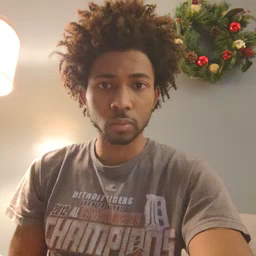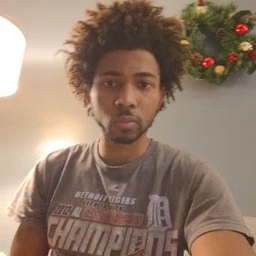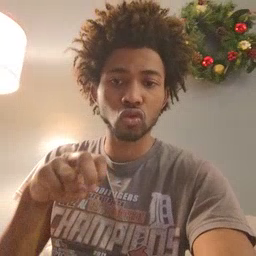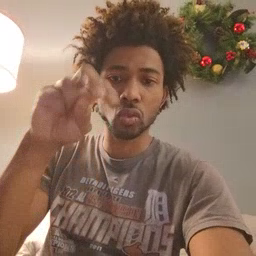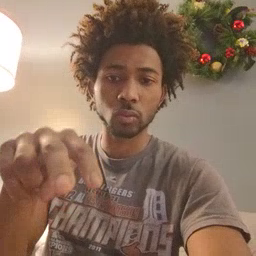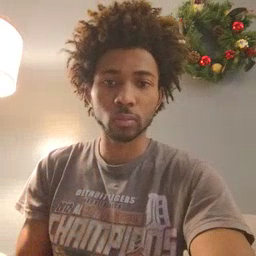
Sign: jump